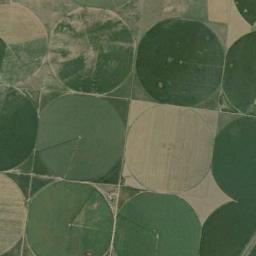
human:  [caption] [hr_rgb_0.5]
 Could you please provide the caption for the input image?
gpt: Dozens of neatly arranged circular and green farmlands .

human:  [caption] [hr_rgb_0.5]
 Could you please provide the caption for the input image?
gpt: Several circular farmlands with different colors are neatly arranged on the ground .

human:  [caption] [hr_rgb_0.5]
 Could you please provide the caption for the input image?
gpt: There are some bare circle farmland and green circle farmland .

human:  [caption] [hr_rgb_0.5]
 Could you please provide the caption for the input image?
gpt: There are many small round farms .

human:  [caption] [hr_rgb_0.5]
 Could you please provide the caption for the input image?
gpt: There are some circular farmlands of the same size arranged neatly .